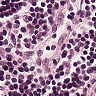
Metastatic tissue present: no